Question: I have the following ERD diagram in which, each 'User' has many 'Devices' and takes many 'Photo's. Each 'Photo' is taken by one 'Device' and each 'Device' can take many 'Photo's. Is this considered a loop in ERD context? If so, how can I avoid it?

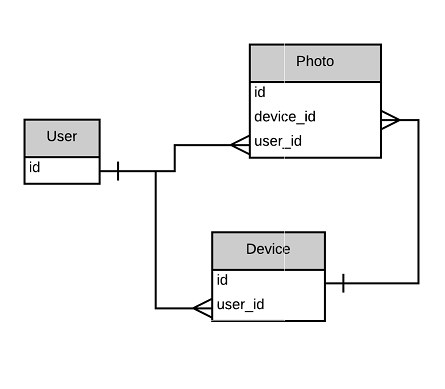
Answer: There are two ways to handle your sitch.
## Option #1: Decouple user from device
'''
user
id
user_photo
id
user_id
device_id
photo_device
id
token
value
'''
With this option when a user uploads a photo you can list out all devices from the photo_device table, then the user can select which device, and upon save, save user_id, and selected device_id into the user_photo table.
## Option #2: Couple user to device
'''
user
id
user_photo
id
user_id
user_device_id
user_device
id
user_id
device_id
photo_device
id
token
value
'''
With this option, you can allow the user to associate commonly used devices to their account, so when they select which device they used when uploading the photo, the list goes from possibly hundreds to just a few. The only difference here is that we save the id of the user_device within the user_photo table vs just the photo_device id.